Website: home-depot
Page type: customer-info-address
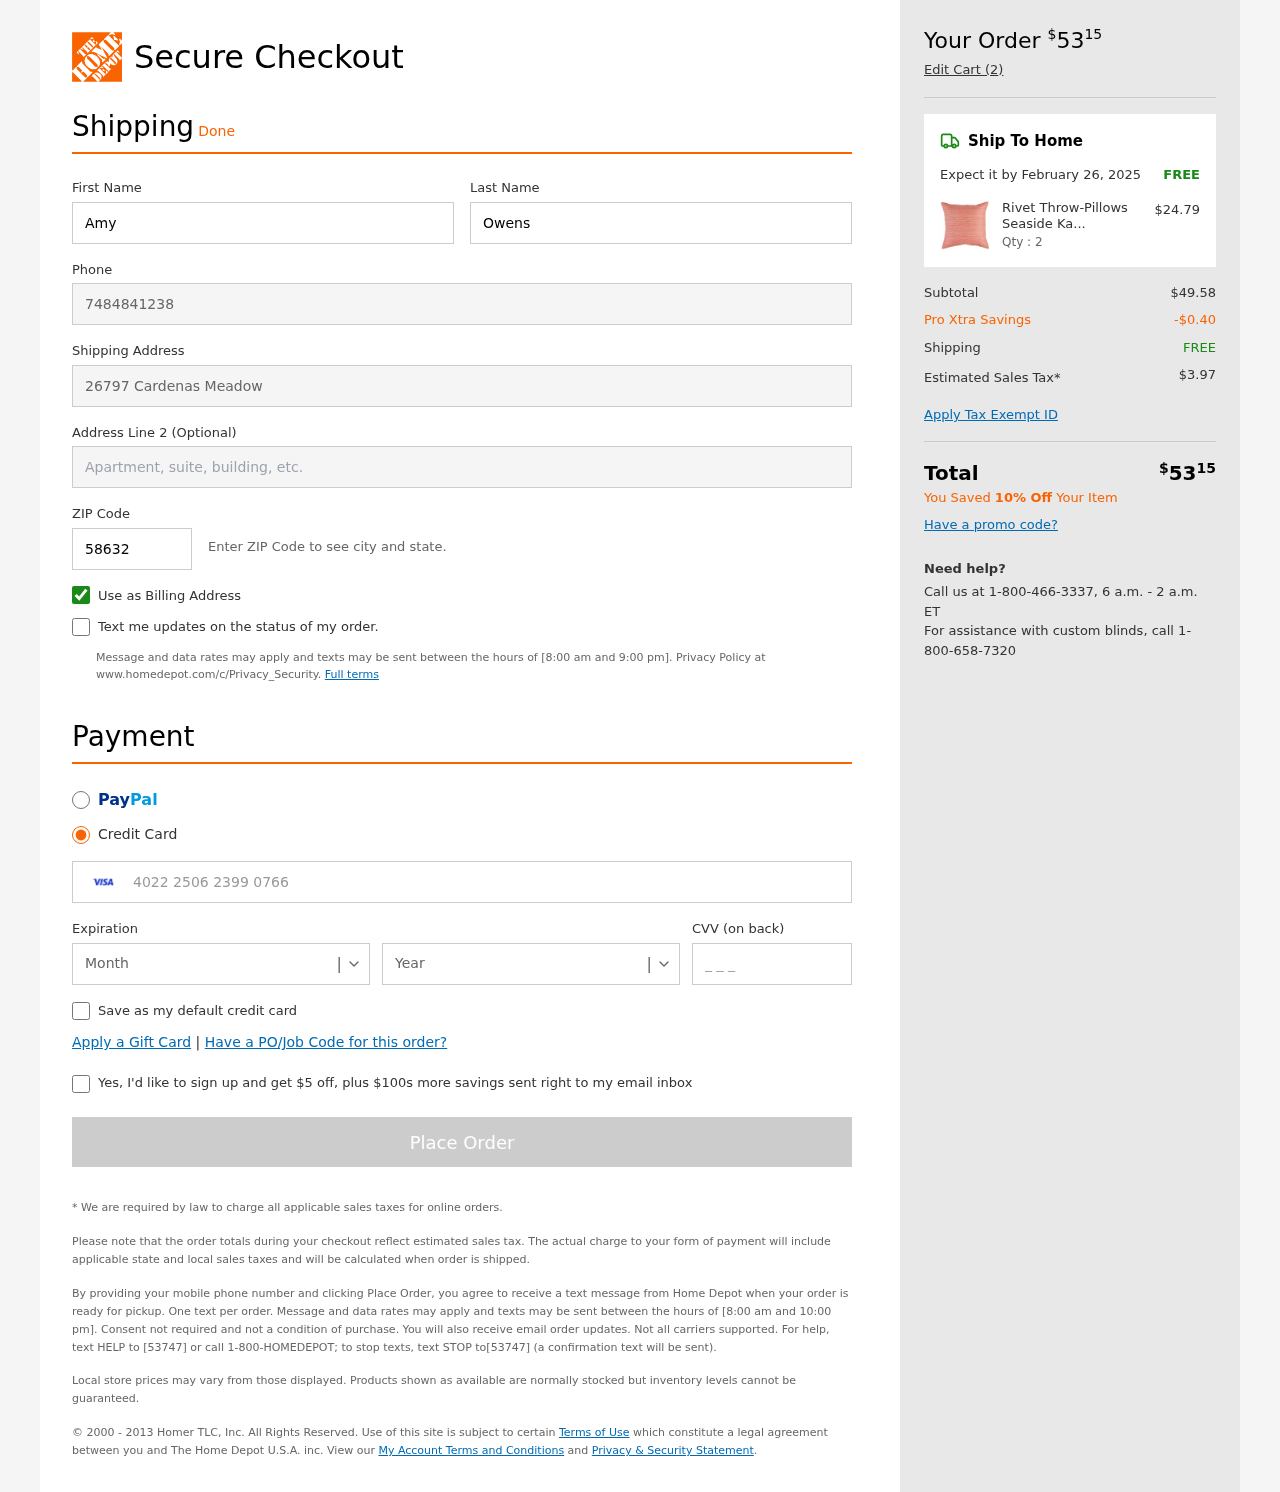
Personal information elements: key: PII_CARD_CVV
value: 150
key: PII_CARD_EXPIRY_MONTH
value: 05
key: PII_CARD_EXPIRY_YEAR
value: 29
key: PII_CARD_NUMBER
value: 4022 2506 2399 0766
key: PII_FIRSTNAME
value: Amy
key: PII_LASTNAME
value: Owens
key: PII_PHONE
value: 7484841238
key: PII_POSTCODE
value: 58632
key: PII_STREET
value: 26797 Cardenas Meadow
Product elements: key: PRODUCT1_NAME
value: Rivet Throw-Pillows Seaside Kawaii Outdoor
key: PRODUCT1_PRICE
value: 24.79
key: PRODUCT1_QUANTITY
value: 2
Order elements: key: ORDER_TOTAL
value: $5315
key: ORDER_NUM_ITEMS
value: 2
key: ORDER_DELIVERY_DATE
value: February 26, 2025
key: ORDER_SHIPPING_COST
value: FREE
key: ORDER_SUBTOTAL
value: $49.58
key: ORDER_DISCOUNT
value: -$0.40
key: ORDER_SHIPPING_COST2
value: FREE
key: ORDER_TAX
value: $3.97
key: ORDER_TOTAL2
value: $5315
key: ORDER_SAVINGS_MESSAGE
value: You Saved 10% Off Your Item